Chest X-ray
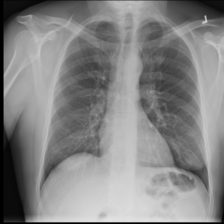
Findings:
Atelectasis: negative
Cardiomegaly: negative
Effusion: negative
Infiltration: negative
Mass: negative
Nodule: negative
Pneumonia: negative
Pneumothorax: negative
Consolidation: negative
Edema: negative
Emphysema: negative
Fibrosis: negative
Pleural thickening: negative
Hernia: negative